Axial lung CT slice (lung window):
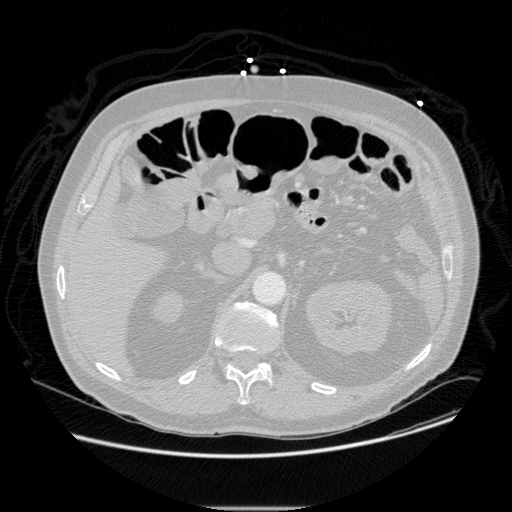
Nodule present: no